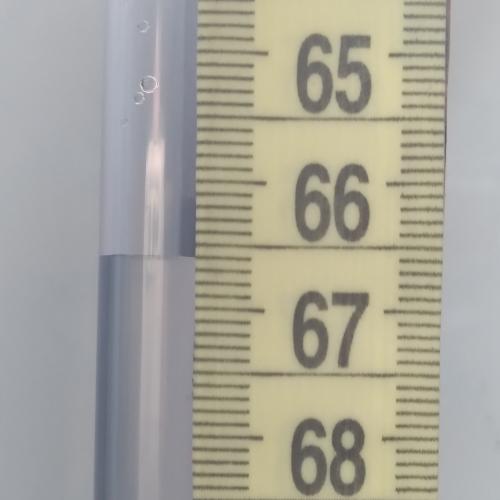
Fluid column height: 66.6 cm